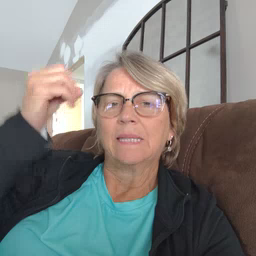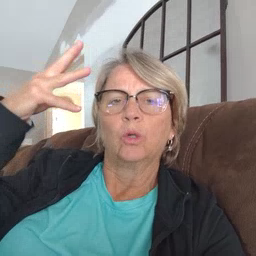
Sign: shower